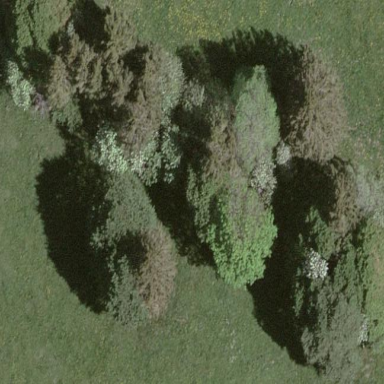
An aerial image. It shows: Forest area.